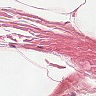
Metastatic tissue present: no